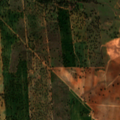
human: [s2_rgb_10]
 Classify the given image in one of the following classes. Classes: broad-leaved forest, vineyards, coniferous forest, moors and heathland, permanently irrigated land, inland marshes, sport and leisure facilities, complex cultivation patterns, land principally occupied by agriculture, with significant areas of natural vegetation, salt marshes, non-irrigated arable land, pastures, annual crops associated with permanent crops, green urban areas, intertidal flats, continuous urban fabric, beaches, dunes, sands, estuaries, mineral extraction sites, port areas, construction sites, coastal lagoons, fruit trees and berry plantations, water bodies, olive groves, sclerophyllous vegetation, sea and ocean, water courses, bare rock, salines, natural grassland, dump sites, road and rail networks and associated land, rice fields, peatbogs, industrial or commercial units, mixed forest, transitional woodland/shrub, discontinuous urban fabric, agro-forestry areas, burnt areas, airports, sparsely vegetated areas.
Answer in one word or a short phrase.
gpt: non-irrigated arable land, agro-forestry areas, transitional woodland/shrub